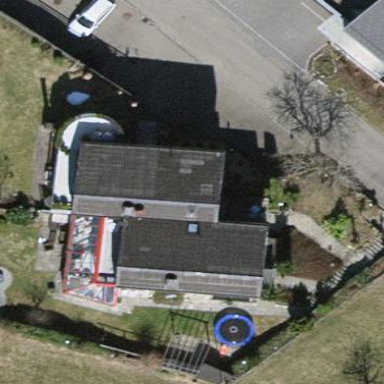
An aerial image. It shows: Simple house.